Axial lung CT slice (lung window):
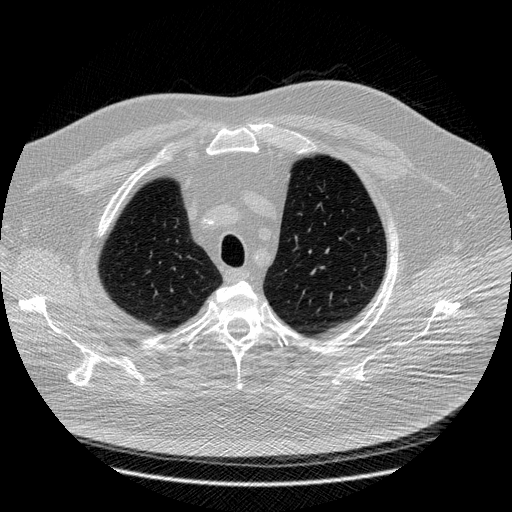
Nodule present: no